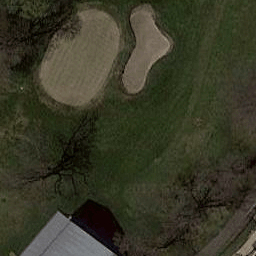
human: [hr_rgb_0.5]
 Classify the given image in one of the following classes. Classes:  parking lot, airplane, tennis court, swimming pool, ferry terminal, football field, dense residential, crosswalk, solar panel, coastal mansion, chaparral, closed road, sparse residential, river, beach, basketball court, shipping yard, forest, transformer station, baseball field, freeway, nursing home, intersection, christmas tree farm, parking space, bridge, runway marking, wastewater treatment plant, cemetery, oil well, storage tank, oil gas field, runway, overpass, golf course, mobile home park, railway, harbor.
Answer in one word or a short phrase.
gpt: golf course